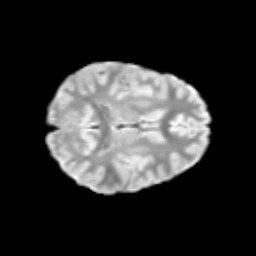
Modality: T2w
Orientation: axial
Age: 9
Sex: female
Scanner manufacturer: siemens
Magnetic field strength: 3 T
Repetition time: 3.8 s
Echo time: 0.07 s